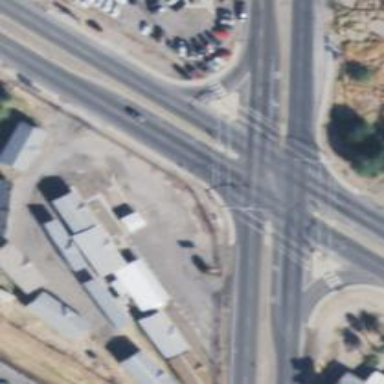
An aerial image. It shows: Marked crossing on the road.